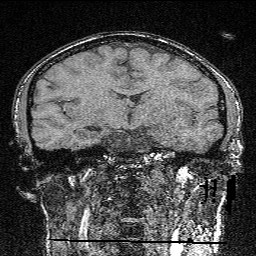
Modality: FLASH
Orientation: sagittal
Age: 26
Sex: male